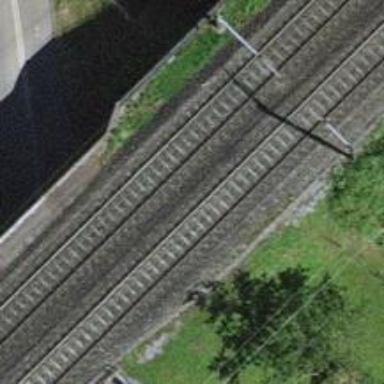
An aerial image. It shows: Single railway track with electrified contact line.